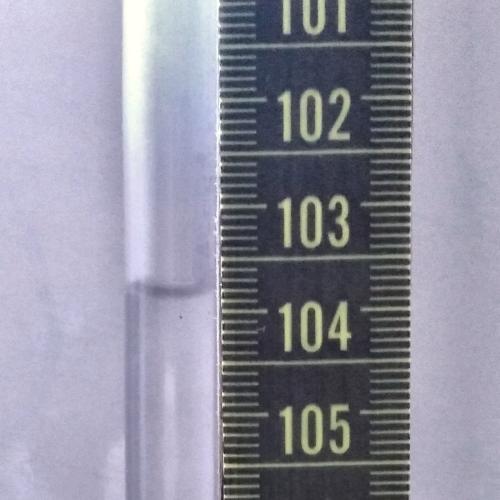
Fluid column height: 103.8 cm